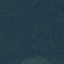
Land use / land cover class: Forest